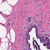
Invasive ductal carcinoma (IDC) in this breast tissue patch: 0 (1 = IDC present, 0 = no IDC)